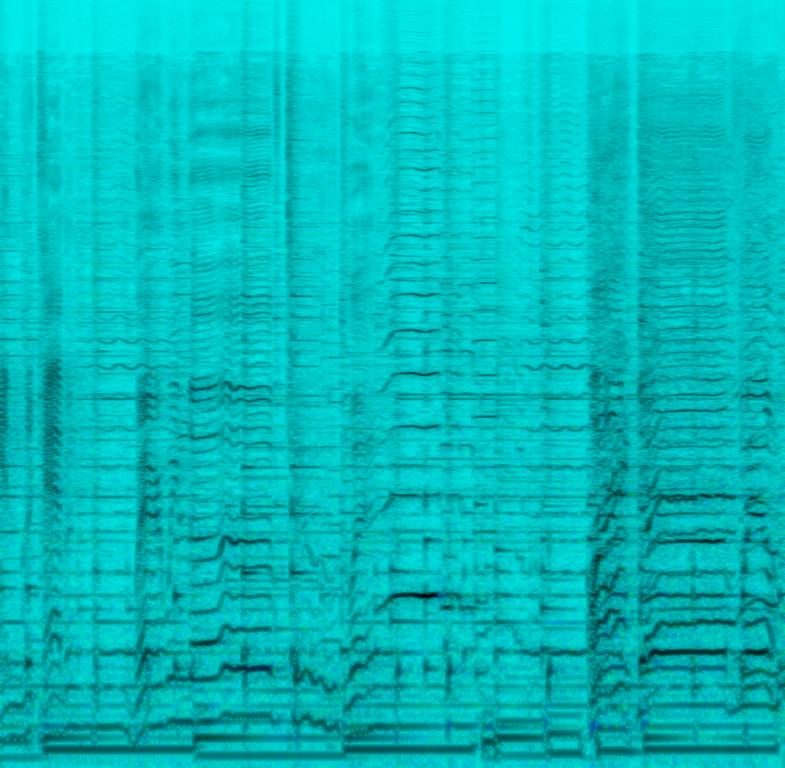
This is an American folk music piece. There is a male vocal singing melodically as the lead and there is a male back vocal accompanying the lead in different harmonies. The melody is composed of a rich amalgam of chordophones such as the fiddle, the acoustic guitar, the bass guitar and the banjo. The atmosphere is easygoing but melancholic. This piece could be playing in the background at an American diner or a pub. It could also work well in the soundtrack of a movie taking place in rural USA.